Question: RStudio version 0.98.1028
My original markdown is 'Parent.Rmd'. I am creating a ioslides using it. I use following chunks:
'''
'''{r stp1, echo=FALSE}
library(knitr)
opts_chunk$set(echo=FALSE, fig.align='center', fig.path='figure/', progress=FALSE, verbose=FALSE)
'''
'''{r stp2, echo=FALSE}
knit_patterns$set(all_patterns[["md"]])
purl("parent.Rmd")
knit_patterns$set(all_patterns[["rnw"]])
read_chunk("parent.R")
'''
'''
But get the processing message in output:

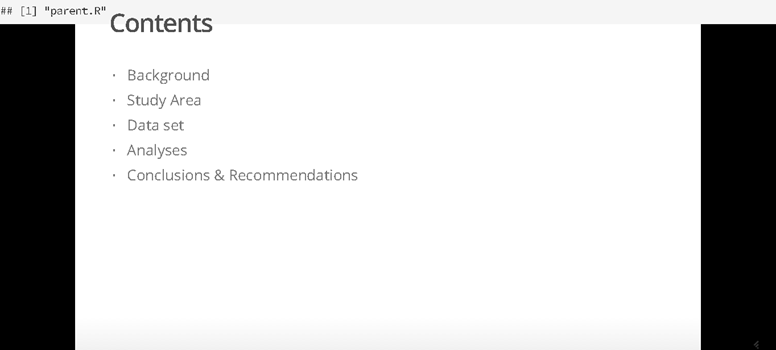
Answer: Use the chunk option 'include = FALSE' if you do not want to include any output from the code chunk. Or if you prefer typing more characters, use 'echo = FALSE, results = 'hide''. Or if you prefer typing even more to silence the code chunk, 'echo = FALSE, results = 'hide', message = FALSE, warning = FALSE, fig.show = 'hide''. Hopefully now you see the point of a single chunk option 'include = FALSE'.